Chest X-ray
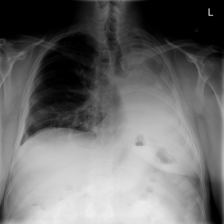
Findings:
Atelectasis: negative
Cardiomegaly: negative
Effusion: negative
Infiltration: negative
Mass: positive
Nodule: negative
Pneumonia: negative
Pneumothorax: negative
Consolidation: negative
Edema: negative
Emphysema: negative
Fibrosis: negative
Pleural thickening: negative
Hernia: negative